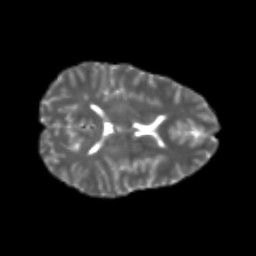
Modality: T2w
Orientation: axial
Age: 25
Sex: female
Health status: healthy
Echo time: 0.074 s